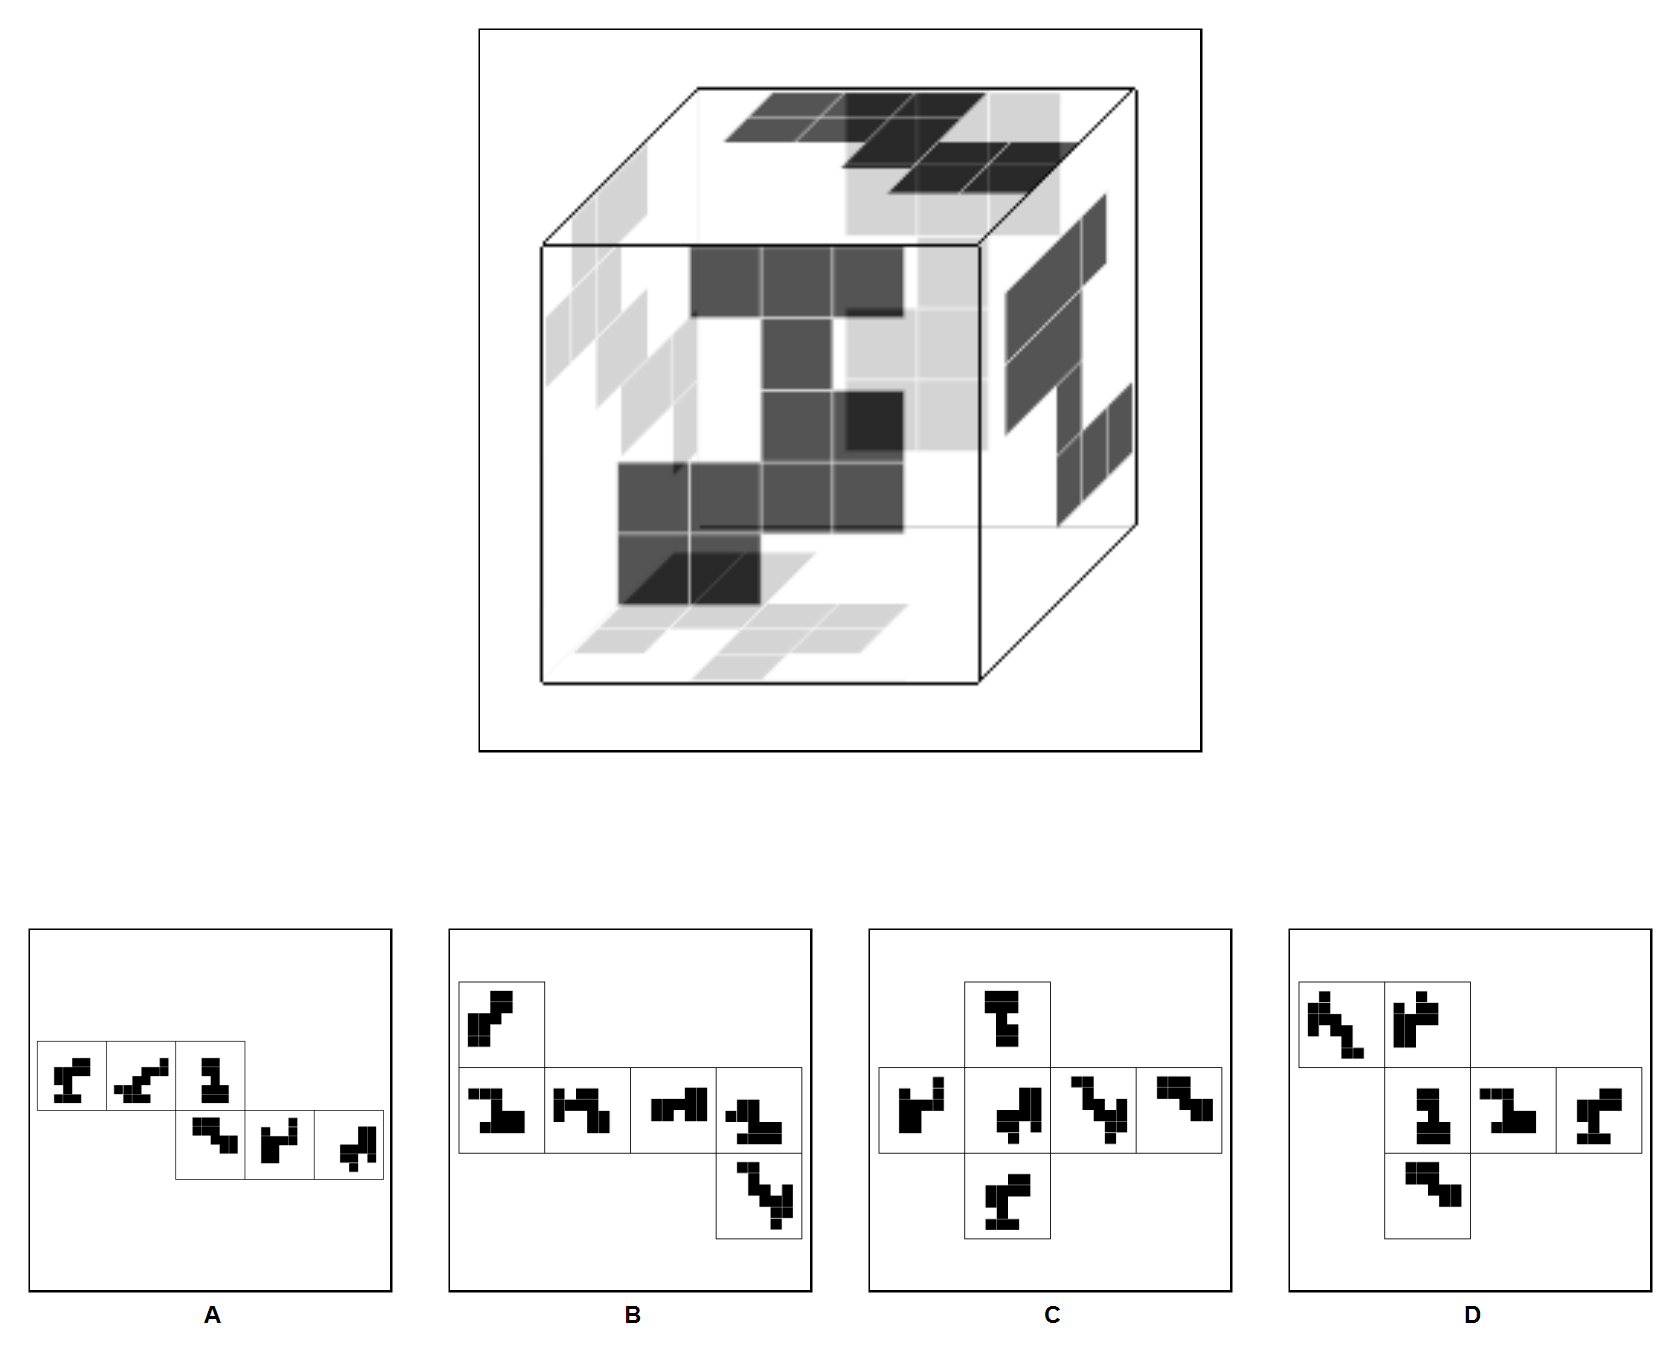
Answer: B